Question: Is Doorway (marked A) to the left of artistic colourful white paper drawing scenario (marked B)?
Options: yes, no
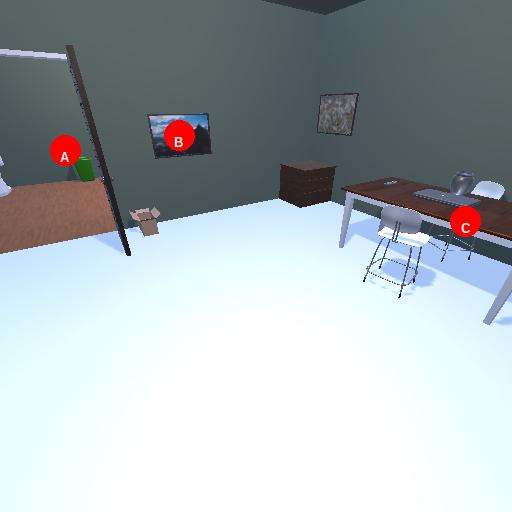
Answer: yes